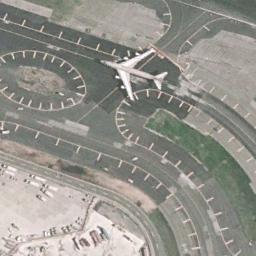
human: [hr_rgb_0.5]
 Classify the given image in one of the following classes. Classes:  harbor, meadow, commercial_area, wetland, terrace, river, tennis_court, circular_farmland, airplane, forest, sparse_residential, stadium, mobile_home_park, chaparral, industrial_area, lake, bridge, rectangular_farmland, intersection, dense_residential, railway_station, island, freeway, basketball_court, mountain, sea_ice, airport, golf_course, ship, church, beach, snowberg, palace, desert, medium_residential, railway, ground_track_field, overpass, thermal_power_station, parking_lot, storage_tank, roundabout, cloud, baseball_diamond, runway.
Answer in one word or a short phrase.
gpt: airplane